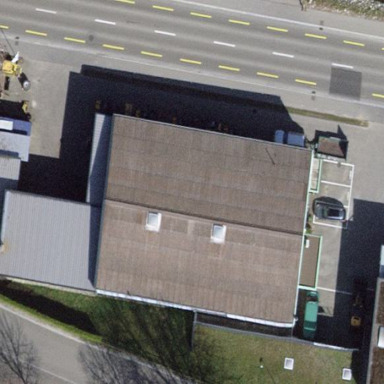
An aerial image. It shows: Building.